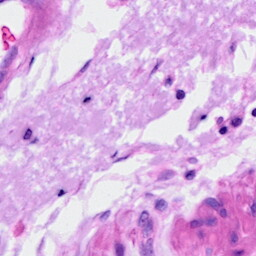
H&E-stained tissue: Ovarian